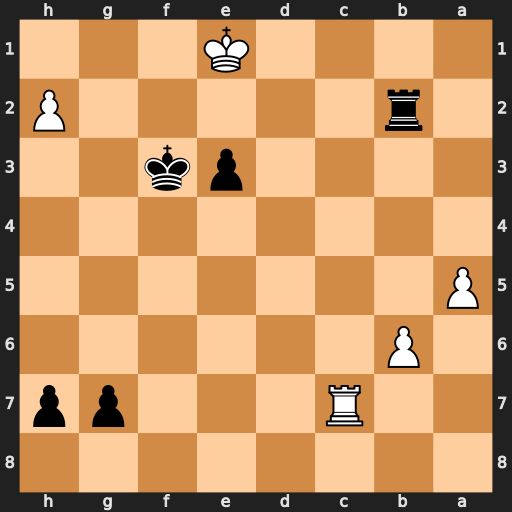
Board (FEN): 8/2R3pp/1P6/P7/8/4pk2/1r5P/4K3
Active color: b
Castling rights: -
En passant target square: -
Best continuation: Rb1+ Rc1 Rxc1#